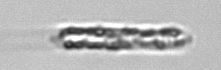
Label: Dactyliosolen_fragilissimus